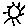
Label: sun